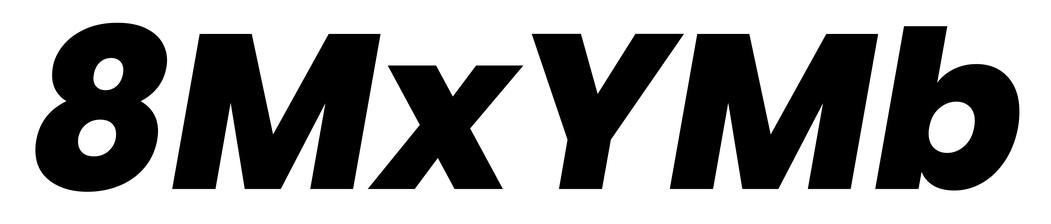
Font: Poppins-ExtraBoldItalic